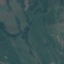
Land use / land cover: Pasture